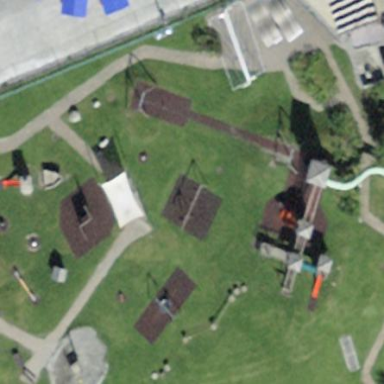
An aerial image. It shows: Playground area for leisure land.